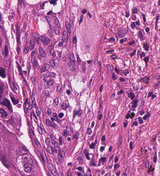
Tumor epithelial tissue: no
Tumor-associated stroma tissue: yes
Normal tissue: no